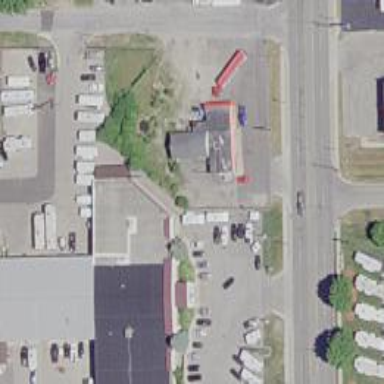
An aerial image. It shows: Convenience shop.